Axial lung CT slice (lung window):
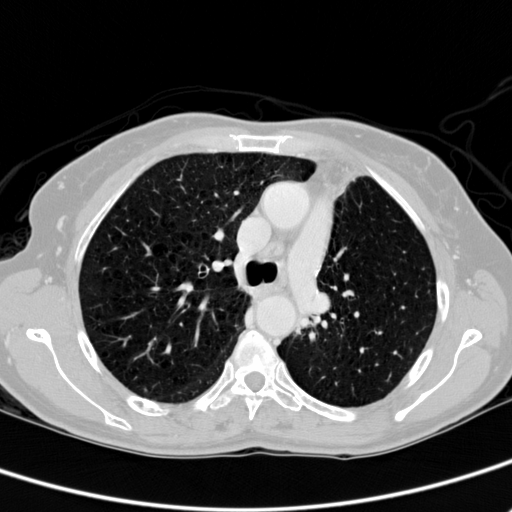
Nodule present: no